Question: I looked at few other questions about this but could not find one exactly matching my case. Here is fiddler I'm trying:
'''
<div class="wrapper">
<div class="price">ABCDEF</div>
<div class="text">
Text. Text. Text. Text. Text. Text. Text. Text. Text. Text. Text. Text. Text. Text.
Text. Text. Text. Text. Text. Text. Text. Text. Text. Text. Text. Text. Text. Text.
</div>
</div>
'''
'''
.wrapper {
color: white;
}
.text {
background: red;
}
.price {
float: right;
background: blue;
}
'''
<URL>

I need to make red div stop at the left edge of blue div and not have any text from red div underneath blue one. I also can't specify width for blue div explicitly it should be determined by its content. Is it possible?
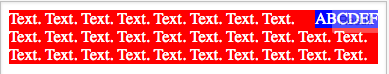
Answer: Simply change to this:
'''
.text {
background: red;
display:table-cell;
}
'''
<URL>
This allows it to function as a table cell therefore will not overlap any other divs